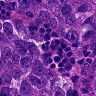
Metastatic tissue present: yes